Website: crate-barrel
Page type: payment
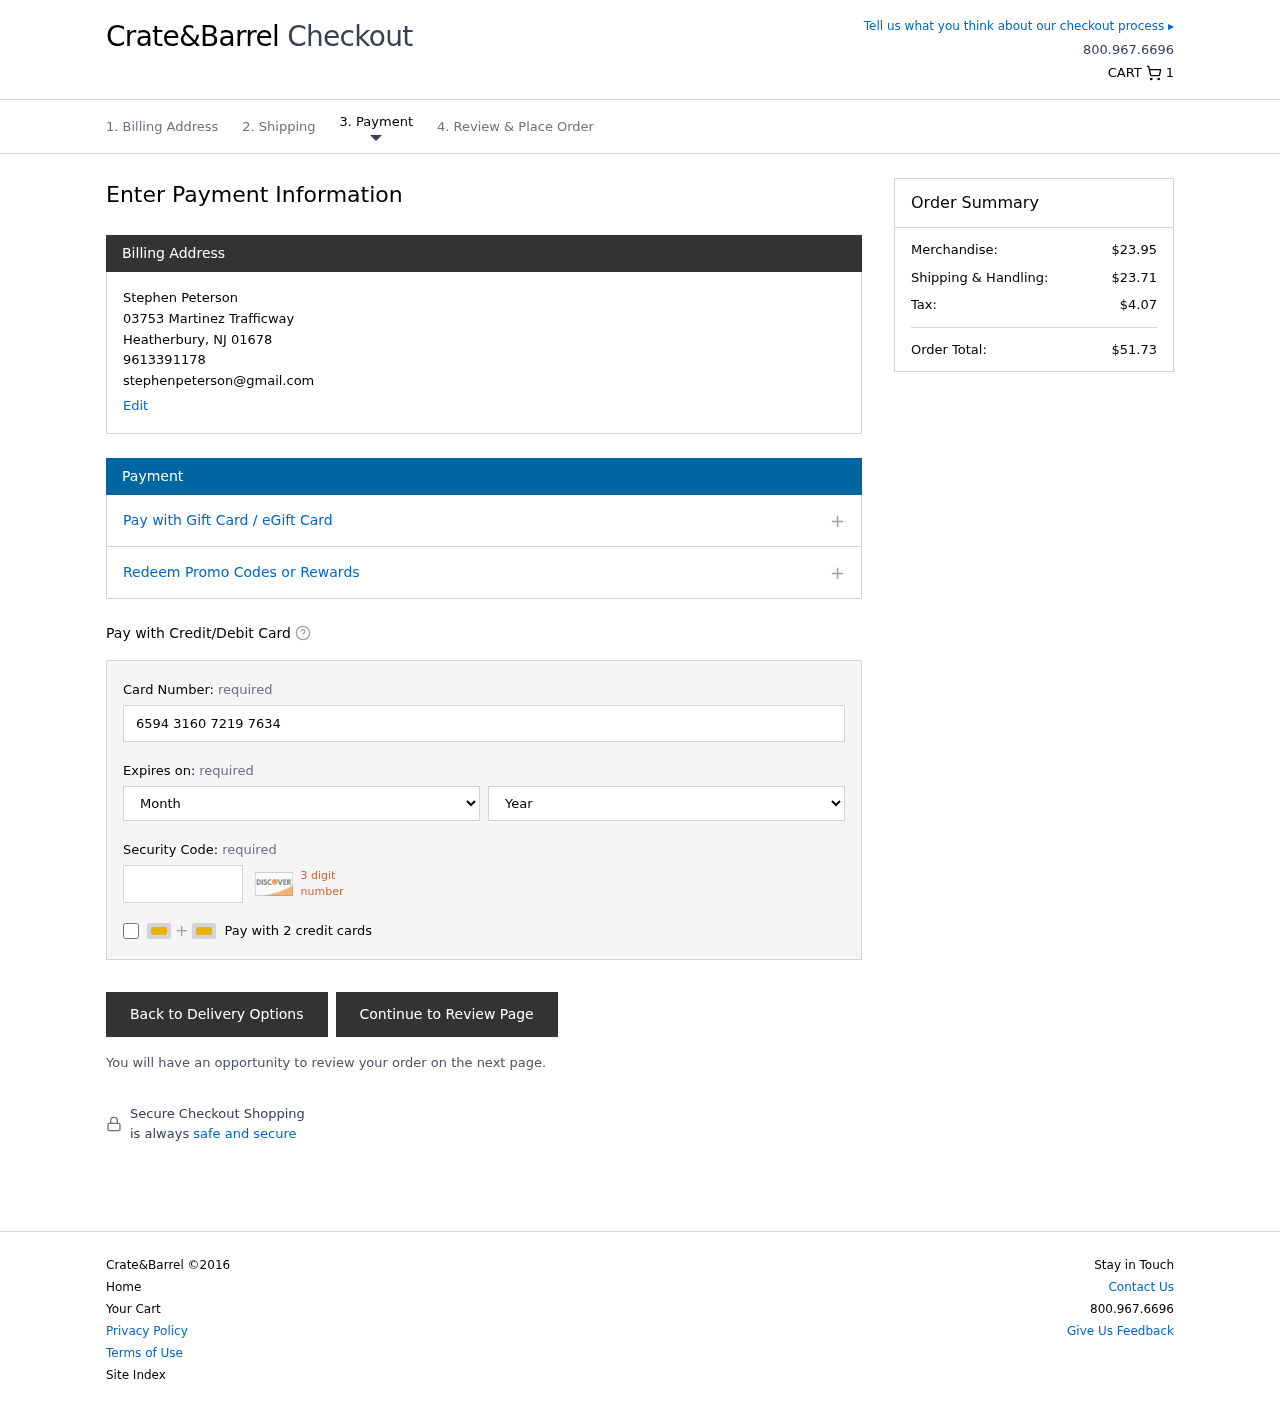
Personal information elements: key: PII_CARD_CVV
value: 568
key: PII_CARD_EXPIRY_MONTH
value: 01
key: PII_CARD_EXPIRY_YEAR
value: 27
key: PII_CARD_NUMBER
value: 6594 3160 7219 7634
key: PII_CITY
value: Heatherbury
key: PII_EMAIL
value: stephenpeterson@gmail.com
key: PII_FULLNAME
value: Stephen Peterson
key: PII_PHONE
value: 9613391178
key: PII_POSTCODE
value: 01678
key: PII_STATE_ABBR
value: NJ
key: PII_STREET
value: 03753 Martinez Trafficway
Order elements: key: ORDER_NUM_ITEMS
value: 1
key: ORDER_SUBTOTAL
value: $23.95
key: ORDER_SHIPPING_COST
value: $23.71
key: ORDER_TAX
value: $4.07
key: ORDER_TOTAL
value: $51.73